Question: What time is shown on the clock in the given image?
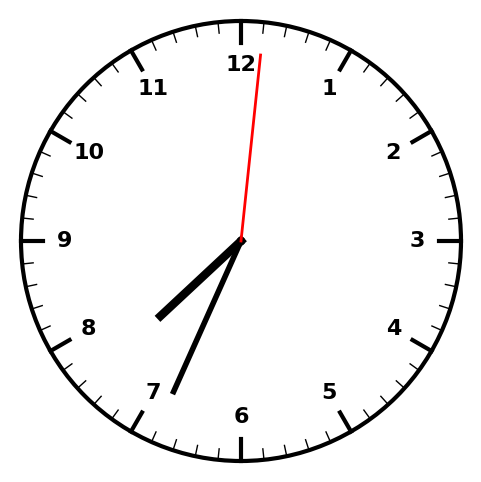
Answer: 07:34:01